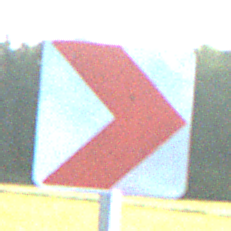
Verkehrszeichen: RichtungstafelnInKurvenKleinLinks
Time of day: MorningAfternoon
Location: Outdoor (Nature)
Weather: Clear
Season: NotSpecified
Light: Natural